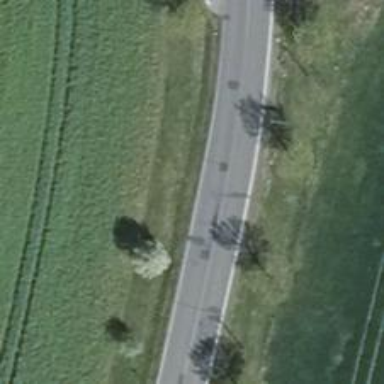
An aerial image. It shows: Tertiary road with asphalt surface.